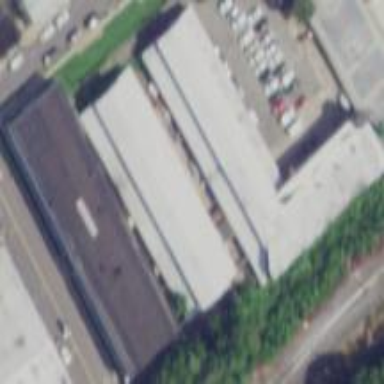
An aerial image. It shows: Commercial building.